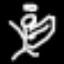
Label: angel